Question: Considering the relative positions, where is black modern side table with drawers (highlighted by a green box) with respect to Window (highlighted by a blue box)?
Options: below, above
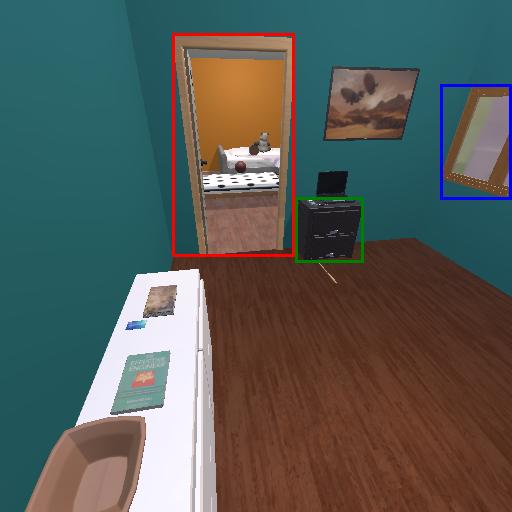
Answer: below